Question: I have a single page with with 3 different groups of FAQ's.
I need to present all of these in a single page, I thought about doing it in the template variable.
So here is an example I have found over the web for the kind of complexity that I need.
Is that doable with modx?
Thanks

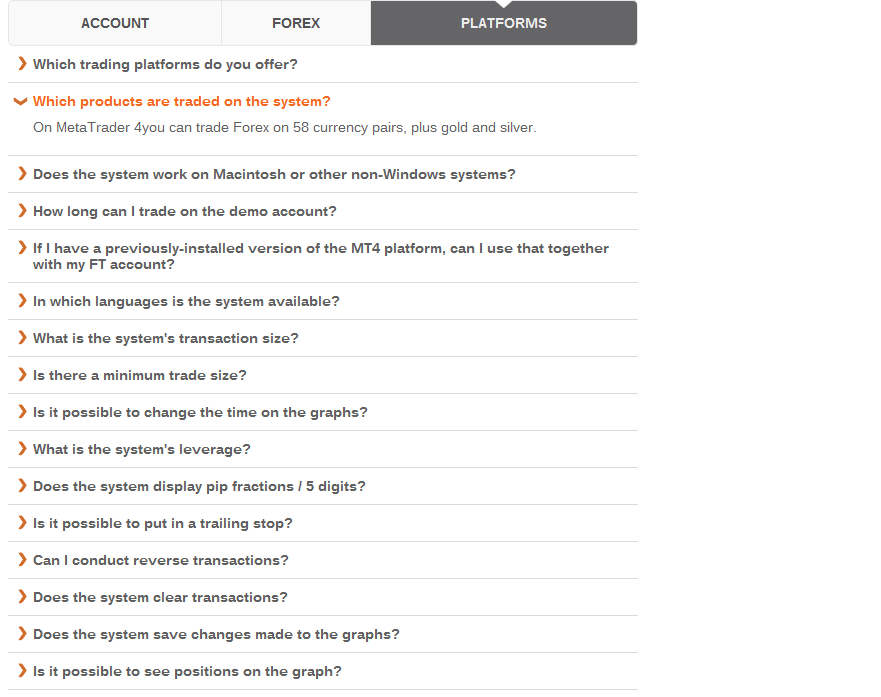
Answer: You might be better off using one of these dedicated FAQ extras:
<URL>
Or try the MIGx TV if you can figure out how to set it up :)
<URL>